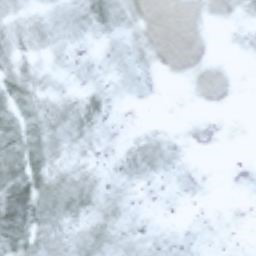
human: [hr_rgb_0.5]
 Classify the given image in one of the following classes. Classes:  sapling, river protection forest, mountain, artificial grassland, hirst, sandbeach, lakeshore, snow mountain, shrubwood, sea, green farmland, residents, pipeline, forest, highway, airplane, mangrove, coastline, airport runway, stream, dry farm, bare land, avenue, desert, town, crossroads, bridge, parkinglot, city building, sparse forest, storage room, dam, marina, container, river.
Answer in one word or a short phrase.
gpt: snow mountain